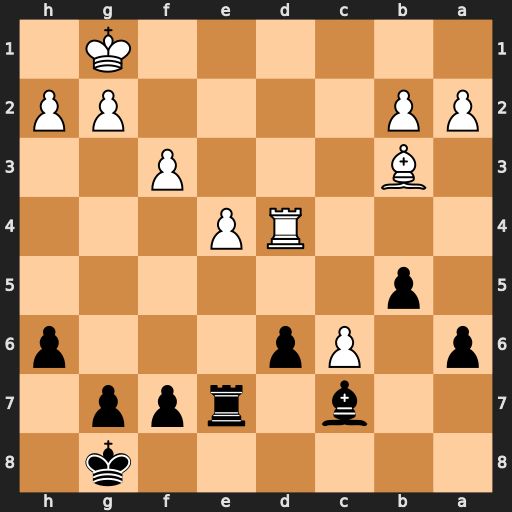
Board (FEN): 6k1/2b1rpp1/p1Pp3p/1p6/3RP3/1B3P2/PP4PP/6K1
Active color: b
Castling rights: -
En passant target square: -
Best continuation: Bb6 Kf1 Bxd4